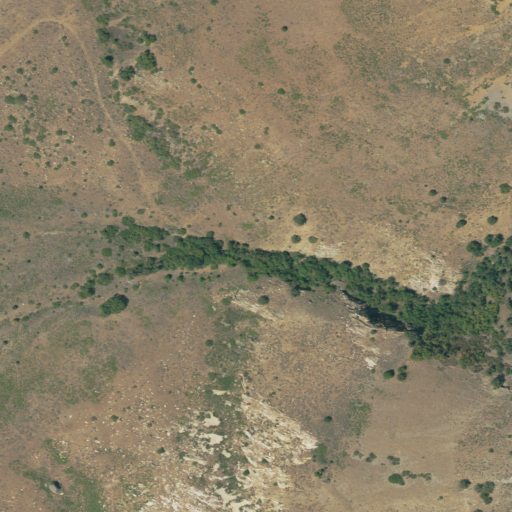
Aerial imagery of valley in Utah named Moss Rock Canyon containing shrub, evergreen forest, and mixed forest